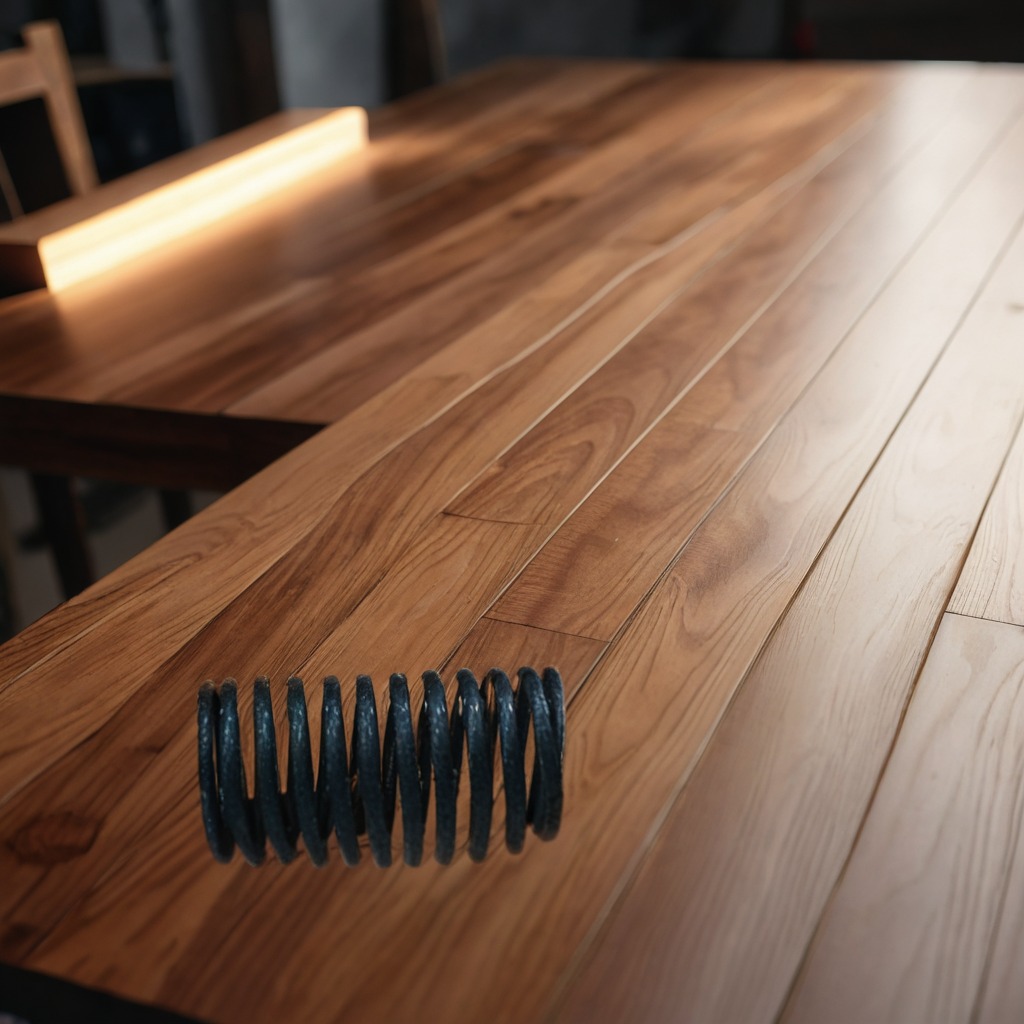
A coiled metal spring lies on the wooden table.